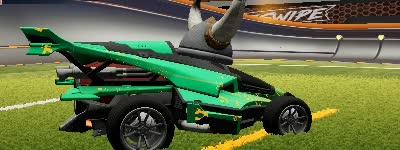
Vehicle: aftershock